You are looking at the short-time Fourier spectrogram of a bearing's acceleration signal. Diagnose the bearing from this image, choosing from: normal, inner_race, outer_race, ball.
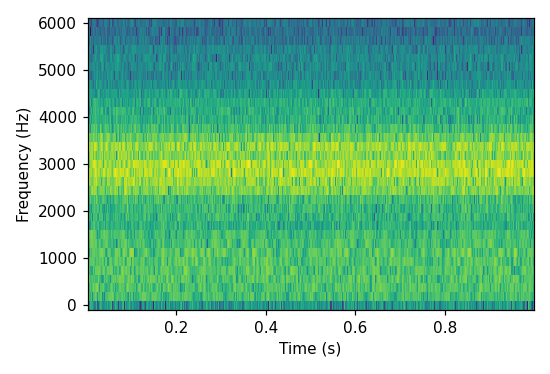
Answer: ball